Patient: sex M, age 23
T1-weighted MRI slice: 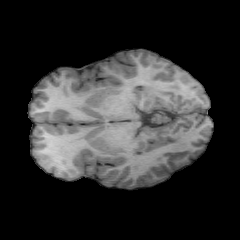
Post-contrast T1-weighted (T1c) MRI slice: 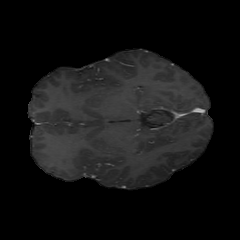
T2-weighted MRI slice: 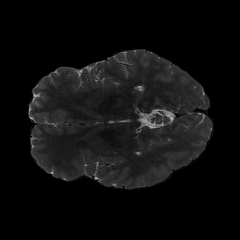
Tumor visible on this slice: no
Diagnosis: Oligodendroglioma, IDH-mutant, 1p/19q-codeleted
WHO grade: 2